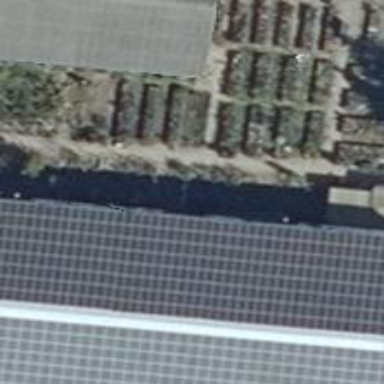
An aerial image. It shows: Garden center.